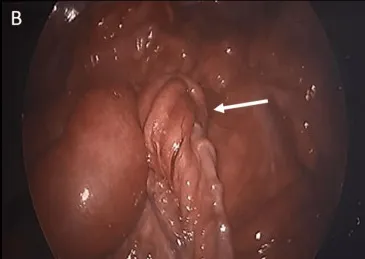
Intussusception in the distal ileum. B) Additional view of intussusception (white arrow) in the distal ileum clearly showing the bowel telescoping.
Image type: endoscopy (gi_endoscopy)